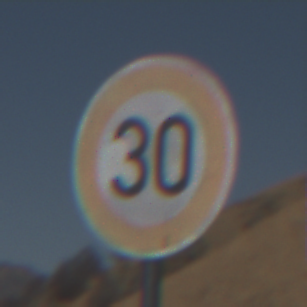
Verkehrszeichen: Geschwindigkeit30
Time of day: Midday
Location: Outdoor (Nature)
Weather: Clear
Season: NotSpecified
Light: Natural